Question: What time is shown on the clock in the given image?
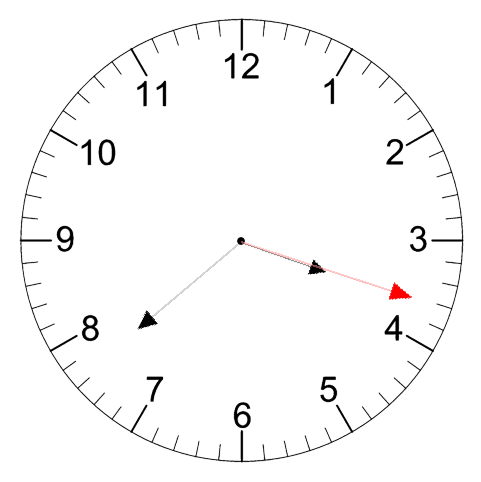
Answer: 03:38:18